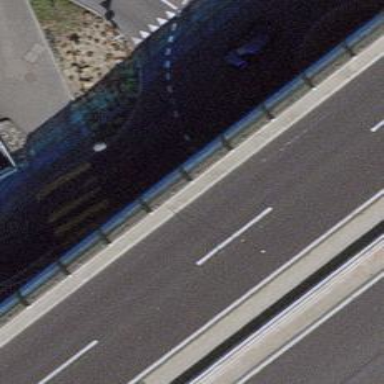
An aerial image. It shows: Primary highway with asphalt surface and sidewalks on both sides.